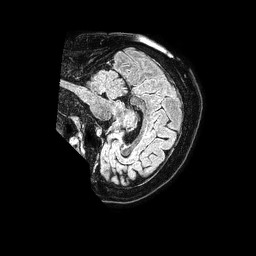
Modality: FLAIR
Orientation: sagittal
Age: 52
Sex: female
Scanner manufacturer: philips
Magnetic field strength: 1.5 T
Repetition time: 4.8 s
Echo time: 0.3 s